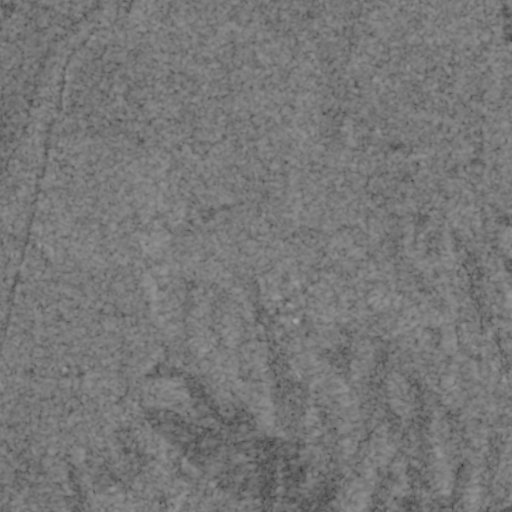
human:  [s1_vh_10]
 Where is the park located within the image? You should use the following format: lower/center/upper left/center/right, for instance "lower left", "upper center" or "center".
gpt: The park is located in the lower right of the image.
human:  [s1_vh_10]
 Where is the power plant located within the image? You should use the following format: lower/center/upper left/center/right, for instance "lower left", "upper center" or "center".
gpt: There is no power plant in the image.

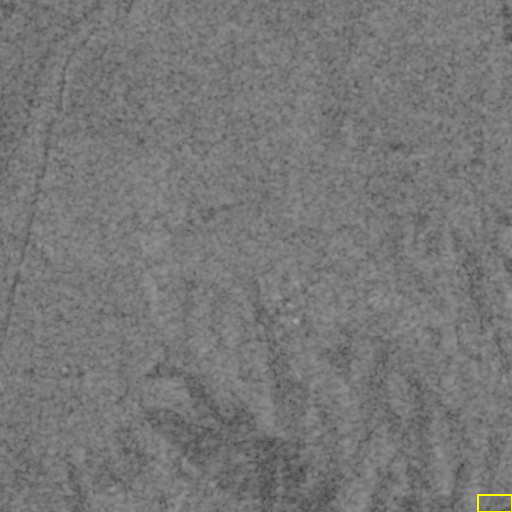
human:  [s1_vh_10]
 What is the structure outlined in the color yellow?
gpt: The structure outlined in yellow is a park.
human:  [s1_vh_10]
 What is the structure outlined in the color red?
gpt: There is no red outline.